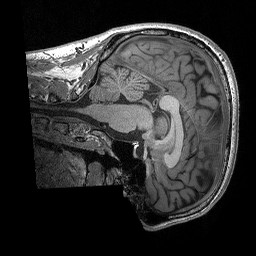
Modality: T1w
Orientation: sagittal
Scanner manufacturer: siemens
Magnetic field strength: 3 T
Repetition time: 2.3 s
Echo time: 0.00298 s